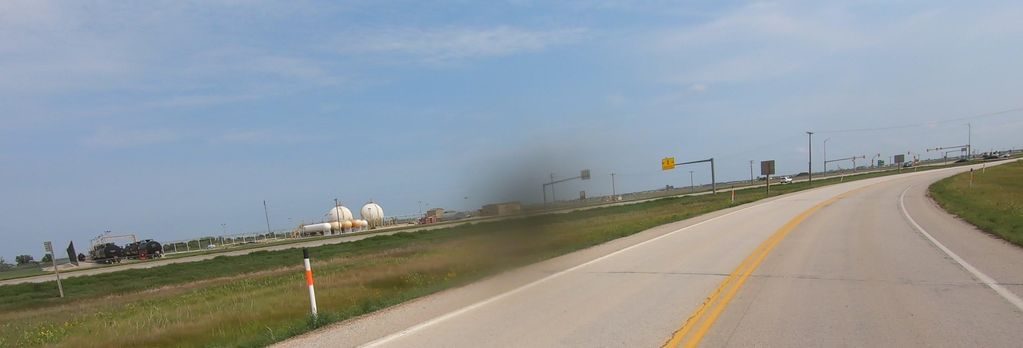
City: winnipeg